Chest X-ray. View position: AP
Patient age: 69
Patient sex: F
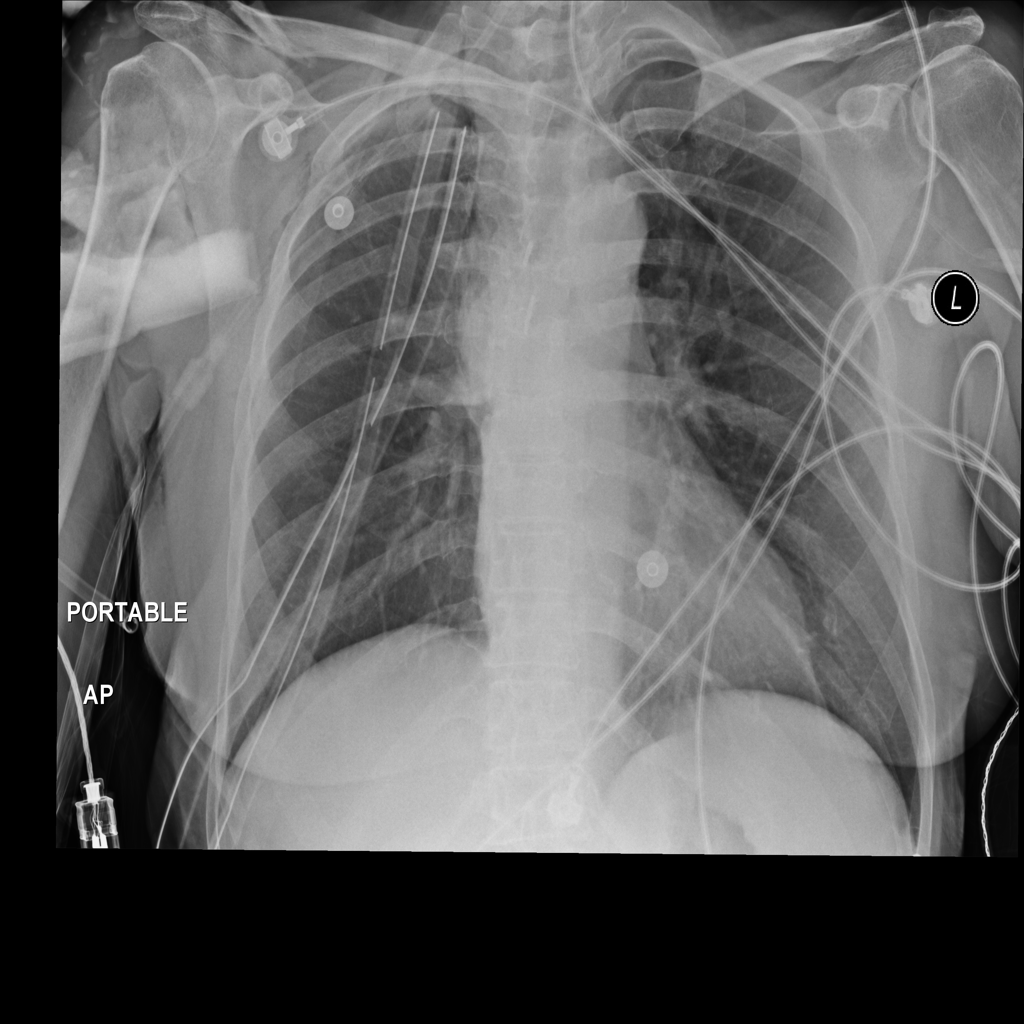
Finding: Pneumothorax